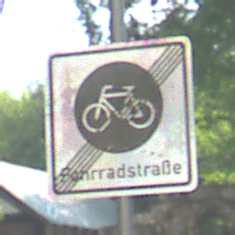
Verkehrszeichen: EndeFahrradstrasse
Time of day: MorningAfternoon
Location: Outdoor (Urban)
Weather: PartlyCloudy
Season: NotSpecified
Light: Natural